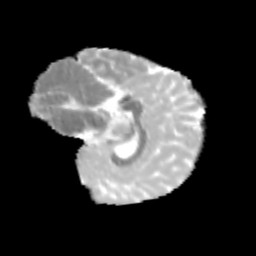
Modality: MD
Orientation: sagittal
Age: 11
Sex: female
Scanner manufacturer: siemens
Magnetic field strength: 3 T
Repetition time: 3.8 s
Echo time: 0.07 s